Point out the variations between the two images.
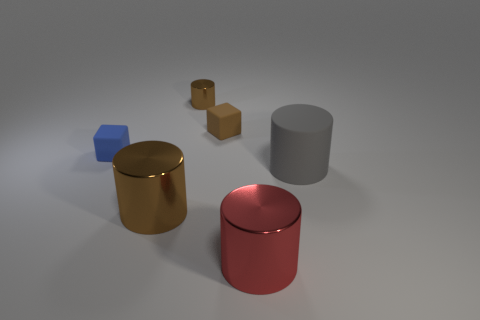
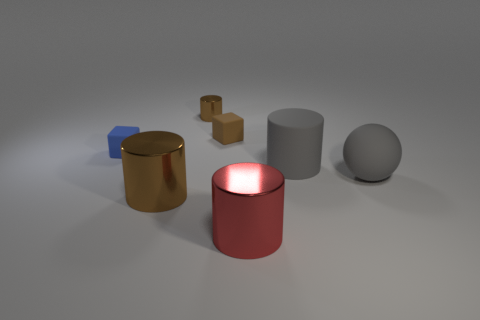
the big matte sphere has appeared
the sphere has appeared
the big gray matte ball on the right side of the gray matte cylinder has appeared
the big ball has been added
the large gray rubber ball that is right of the gray matte cylinder has been added